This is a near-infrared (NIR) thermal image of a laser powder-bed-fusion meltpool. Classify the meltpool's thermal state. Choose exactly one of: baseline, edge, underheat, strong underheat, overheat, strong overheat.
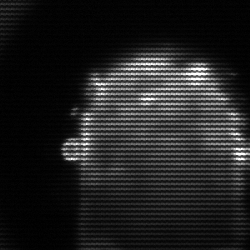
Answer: baseline